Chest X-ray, PA view. Patient: 61 years old, sex F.
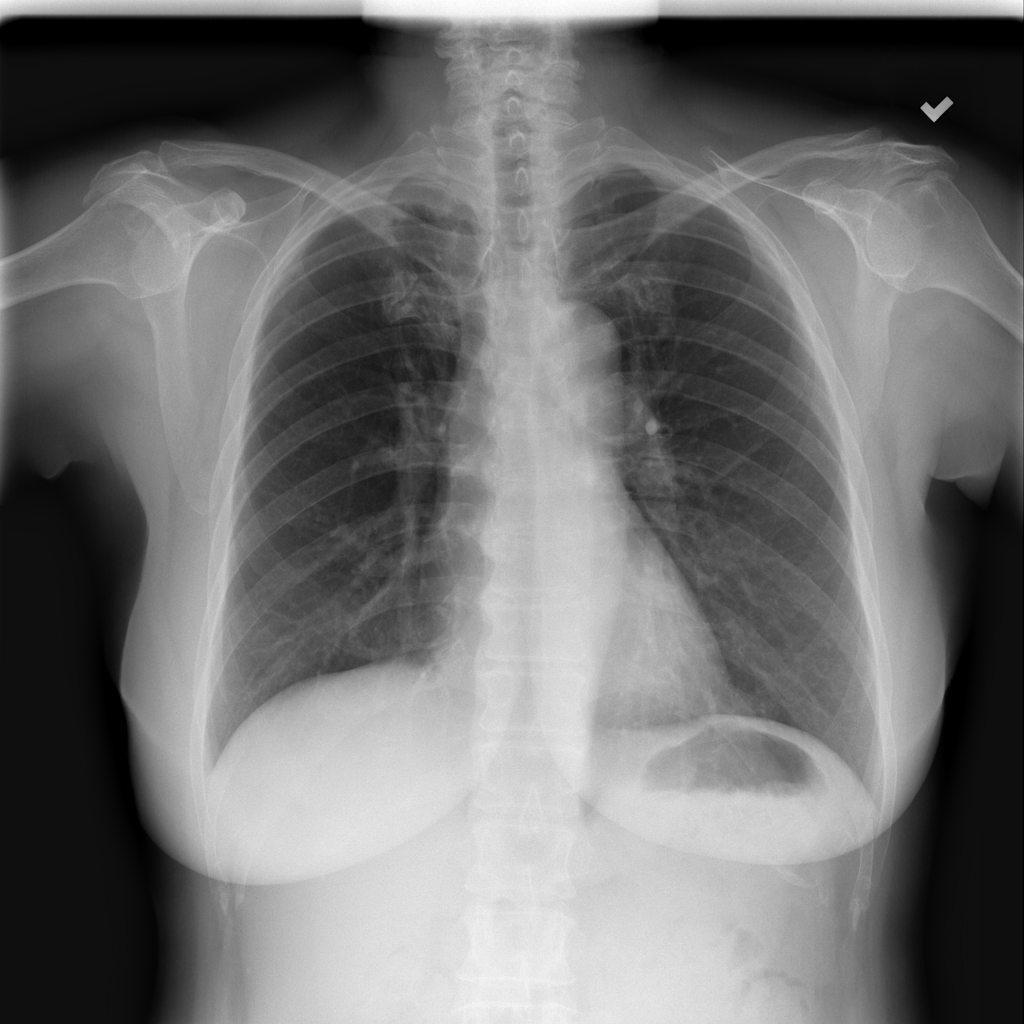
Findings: No Finding